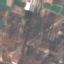
Land use / land cover: PermanentCrop